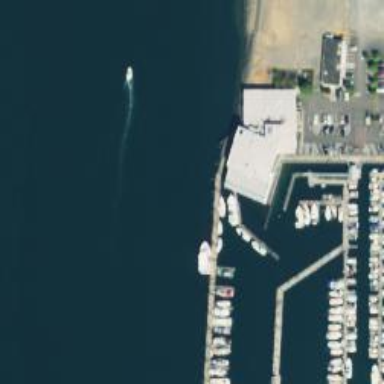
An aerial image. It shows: Man-made pier.